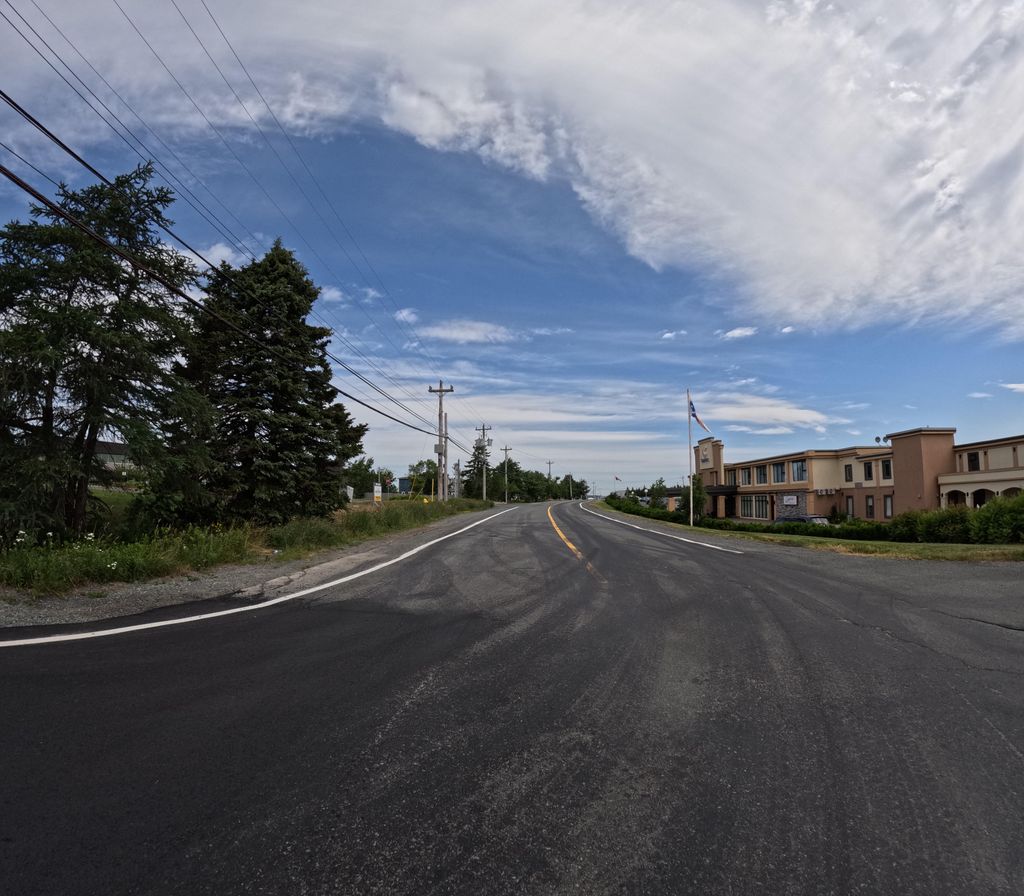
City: st_johns